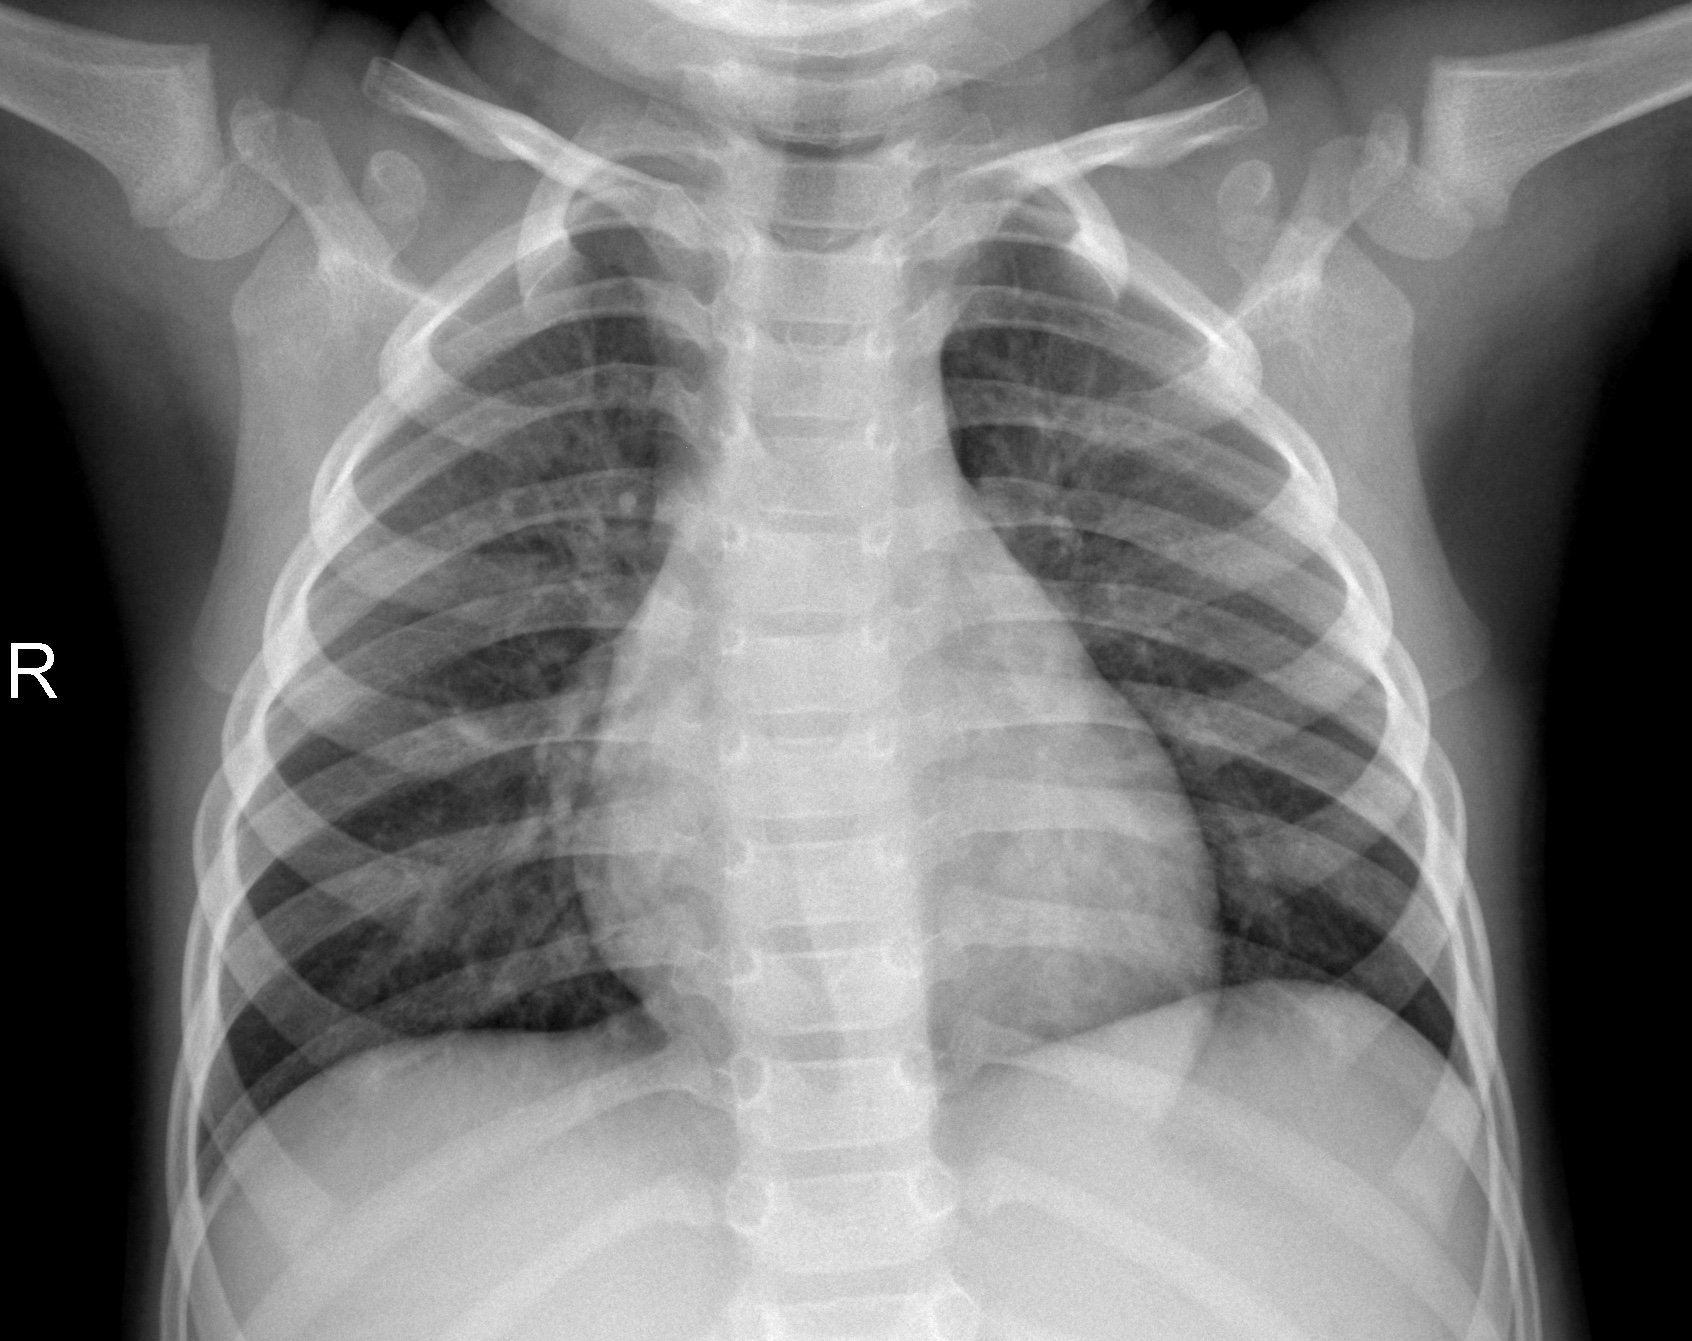
Diagnosis: NORMAL